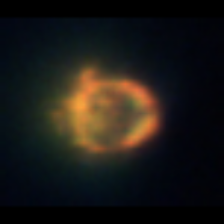
Taxon: Ciliates
Group: Other